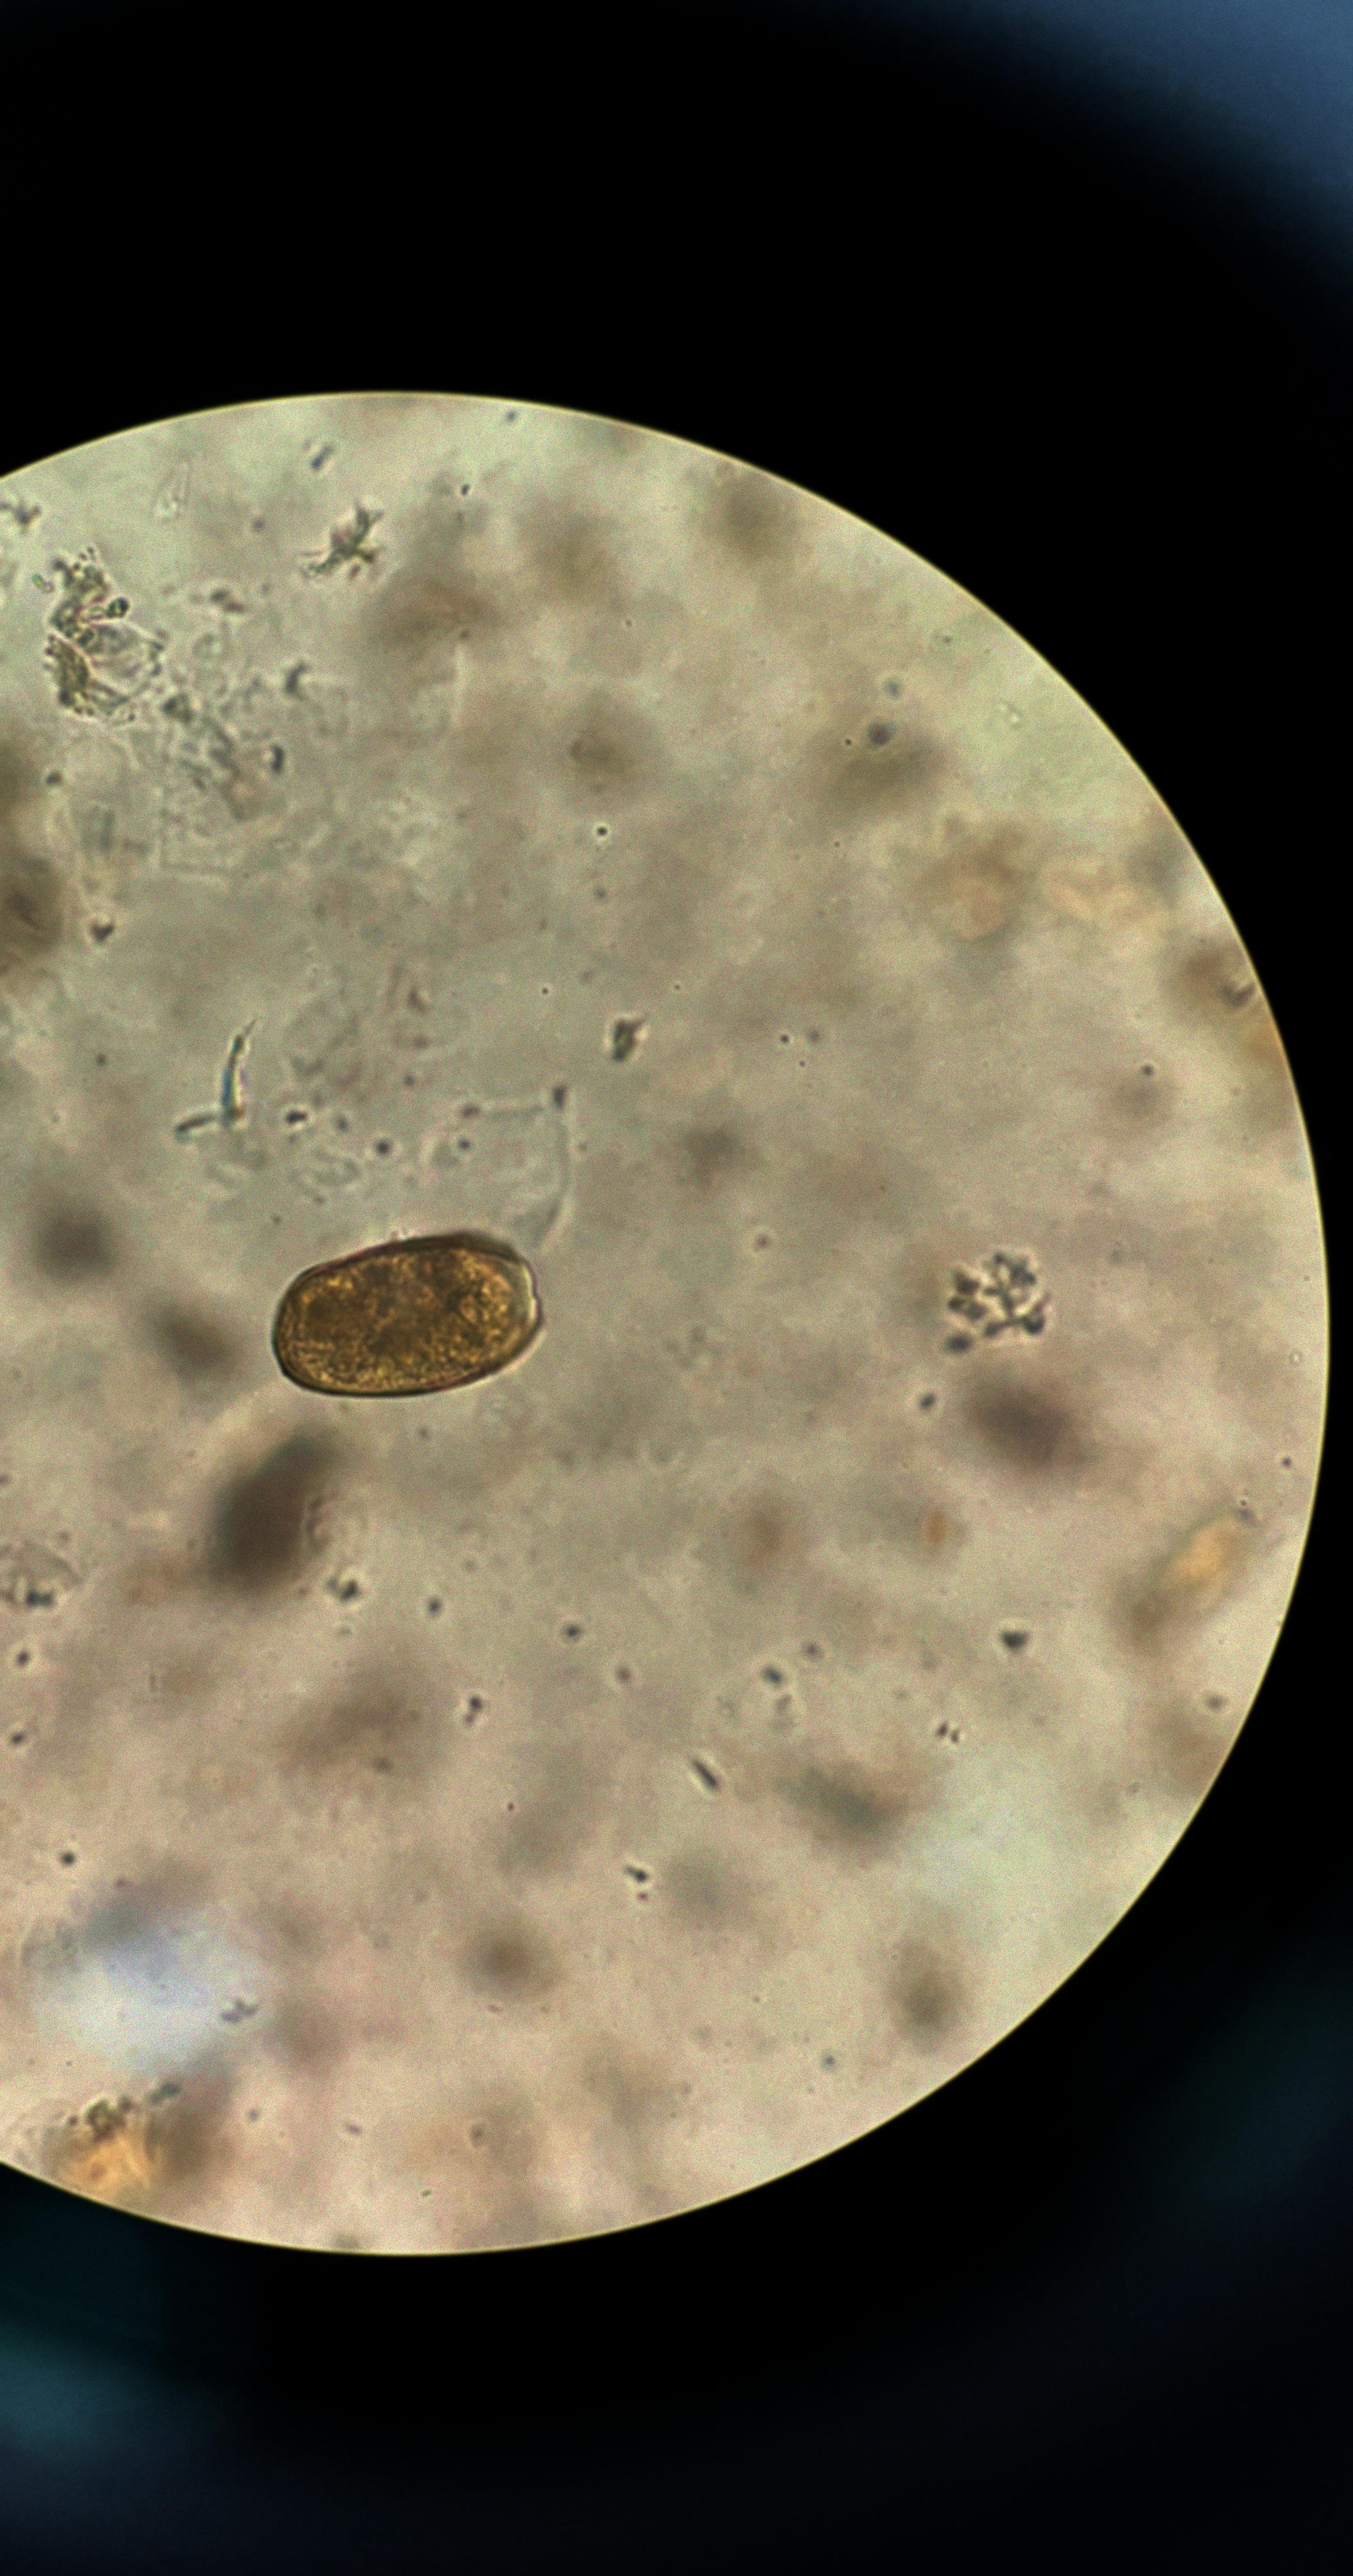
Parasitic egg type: Paragonimus spp